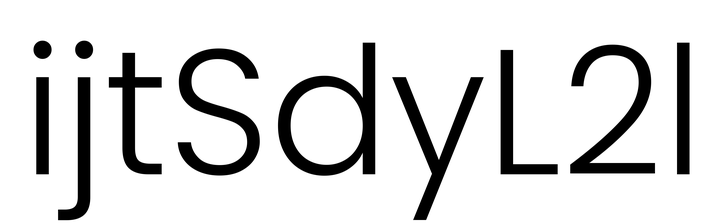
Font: Poppins-Light